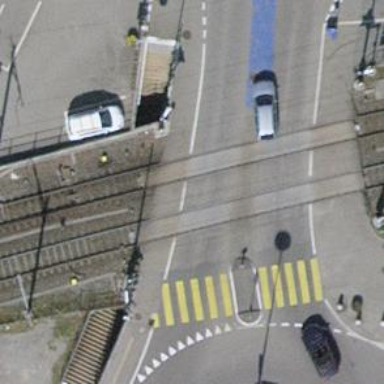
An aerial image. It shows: Crossing for the railway.